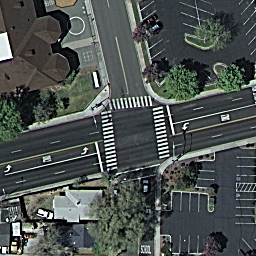
Label: intersection